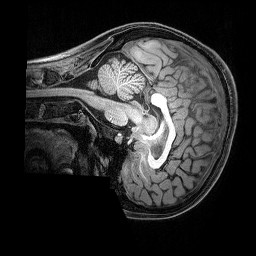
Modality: T1w
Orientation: sagittal
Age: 20
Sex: female
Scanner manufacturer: siemens
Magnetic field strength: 3 T
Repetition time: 2.5 s
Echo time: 0.00369 s